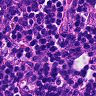
Metastatic tissue present: no